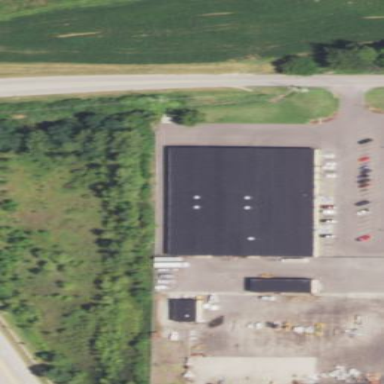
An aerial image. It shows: Commercial building.